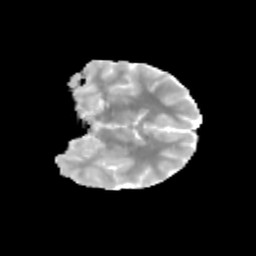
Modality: MD
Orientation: coronal
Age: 11
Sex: female
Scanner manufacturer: siemens
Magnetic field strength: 3 T
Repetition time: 3.8 s
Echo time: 0.07 s